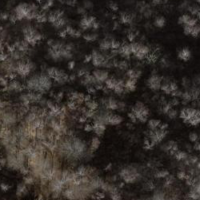
EUNIS habitat code: 44
Species observed at this site:
Primula hirsuta